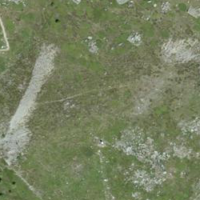
EUNIS habitat code: 26
Species observed at this site:
Erebia epiphron